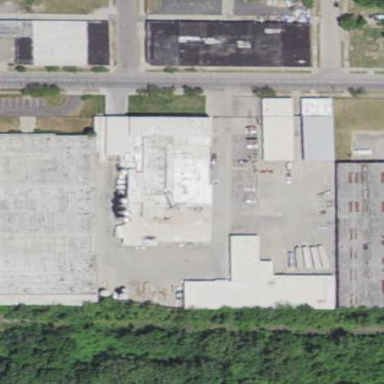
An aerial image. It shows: Industrial building.